Question: I am new to R and I have the following output when I use summary on a "sem" model. However in most expositions on R on the Net, I find an RMSEA index and additional goodness-of-fit indices below the first line. Why am I not seeing them? Do I need to enable some library or download some packages?

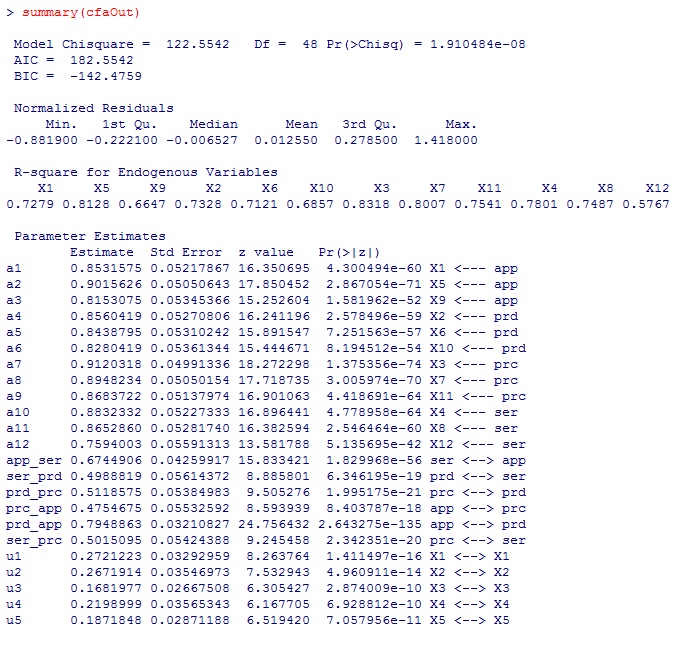
Answer: Use opt like this.
'''
opt <- options(fit.indices = c("GFI", "AGFI", "RMSEA", "NFI", "NNFI", "CFI", "RNI", "IFI", "SRMR", "AIC", "AICc", "BIC", "CAIC"))
'''
'''
library(sem)
# The following examples use file input and may be executed via example():
etc <- file.path(.path.package(package="sem")[1], "etc") # path to data and model files
# to get all fit indices (not recommended, but for illustration):
opt <- options(fit.indices = c("GFI", "AGFI", "RMSEA", "NFI", "NNFI", "CFI", "RNI", "IFI", "SRMR", "AIC", "AICc", "BIC", "CAIC"))
# ------------- Duncan, Haller and Portes peer-influences model ----------------------
# A nonrecursive SEM with unobserved endogenous variables and fixed exogenous variables
(R.DHP <- readMoments(file=file.path(etc, "R-DHP.txt"),
diag=FALSE, names=c("ROccAsp", "REdAsp", "FOccAsp",
"FEdAsp", "RParAsp", "RIQ", "RSES", "FSES", "FIQ", "FParAsp")))
(model.dhp <- specifyModel(file=file.path(etc, "model-DHP.txt")))
sem.dhp.1 <- sem(model.dhp, R.DHP, 329,
fixed.x=c('RParAsp', 'RIQ', 'RSES', 'FSES', 'FIQ', 'FParAsp'))
summary(sem.dhp.1)
'''
'''
Model Chisquare = 26.69722 Df = 15 Pr(>Chisq) = 0.<PHONE>
Goodness-of-fit index = 0.984387
Adjusted goodness-of-fit index = <PHONE>
RMSEA index = 0.<PHONE> 90% CI: (0.<PHONE>, 0.<PHONE>)
Bentler-Bonett NFI = 0.969384
Tucker-Lewis NNFI = <PHONE>
Bentler CFI = <PHONE>
Bentler RNI = <PHONE>
Bollen IFI = 0.986351
SRMR = 0.<PHONE>
AIC = 64.69722
AICc = 29.15676
BIC = -60.24365
CAIC = -75.24365
Normalized Residuals
Min. 1st Qu. Median Mean 3rd Qu. Max.
-0.79950 -0.11780 0.00000 -0.01201 0.03974 1.56500
R-square for Endogenous Variables
RGenAsp FGenAsp ROccAsp REdAsp FOccAsp FEdAsp
0.5220 0.6170 0.5879 0.6639 0.6888 0.5954
Parameter Estimates
Estimate Std Error z value Pr(>|z|)
gam11 0.<PHONE> 0.<PHONE> 4.<PHONE> 3.238070e-05 RGenAsp <--- RParAsp
gam12 0.24964929 0.<PHONE> 5.<PHONE> 1.376323e-08 RGenAsp <--- RIQ
gam13 0.21840307 0.<PHONE> 4.<PHONE> 7.750795e-07 RGenAsp <--- RSES
gam14 0.<PHONE> 0.<PHONE> <PHONE> 1.483846e-01 RGenAsp <--- FSES
gam23 0.<PHONE> 0.<PHONE> <PHONE> 2.314666e-01 FGenAsp <--- RSES
gam24 0.22886655 0.<PHONE> 5.<PHONE> 2.190383e-07 FGenAsp <--- FSES
gam25 0.34903584 0.<PHONE> 7.<PHONE> 1.290931e-14 FGenAsp <--- FIQ
gam26 0.<PHONE> 0.<PHONE> 4.<PHONE> 3.974645e-05 FGenAsp <--- FParAsp
beta12 0.<PHONE> 0.<PHONE> <PHONE> 5.218758e-02 RGenAsp <--- FGenAsp
beta21 0.23547774 0.<PHONE> <PHONE> 4.856954e-02 FGenAsp <--- RGenAsp
lam21 1.<PHONE> 0.<PHONE> 11.<PHONE> 4.428606e-32 REdAsp <--- RGenAsp
lam42 0.92972549 0.<PHONE> 13.<PHONE> 5.993366e-40 FEdAsp <--- FGenAsp
ps12 -0.<PHONE> 0.<PHONE> -<PHONE> 6.587463e-01 FGenAsp <--> RGenAsp
V[RGenAsp] 0.28098701 0.<PHONE> 6.<PHONE> 1.218259e-09 RGenAsp <--> RGenAsp
V[FGenAsp] 0.26383553 0.<PHONE> 5.<PHONE> 3.489525e-09 FGenAsp <--> FGenAsp
V[ROccAsp] 0.41214545 0.<PHONE> 8.<PHONE> 8.565431e-16 ROccAsp <--> ROccAsp
V[REdAsp] 0.33614511 0.<PHONE> 6.<PHONE> 1.104339e-10 REdAsp <--> REdAsp
V[FOccAsp] 0.31119482 0.<PHONE> 6.<PHONE> 1.236867e-11 FOccAsp <--> FOccAsp
V[FEdAsp] 0.40460363 0.<PHONE> 8.<PHONE> 1.941833e-18 FEdAsp <--> FEdAsp
Iterations = 32
'''